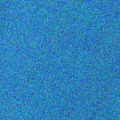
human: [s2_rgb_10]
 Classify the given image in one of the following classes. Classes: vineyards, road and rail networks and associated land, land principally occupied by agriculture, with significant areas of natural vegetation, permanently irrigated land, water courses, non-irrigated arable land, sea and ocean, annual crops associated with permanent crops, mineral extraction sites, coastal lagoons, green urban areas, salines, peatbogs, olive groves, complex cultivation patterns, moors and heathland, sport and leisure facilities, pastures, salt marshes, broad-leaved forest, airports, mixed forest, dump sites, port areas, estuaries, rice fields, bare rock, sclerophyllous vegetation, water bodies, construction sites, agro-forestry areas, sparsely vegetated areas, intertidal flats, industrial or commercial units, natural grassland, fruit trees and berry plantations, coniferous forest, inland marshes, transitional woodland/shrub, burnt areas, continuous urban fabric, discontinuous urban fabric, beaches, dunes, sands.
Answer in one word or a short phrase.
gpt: sea and ocean